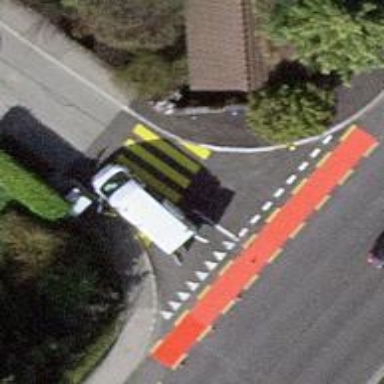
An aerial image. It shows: Uncontrolled road crossing.